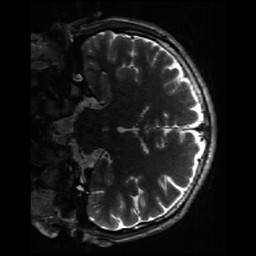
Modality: inplaneT2
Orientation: coronal